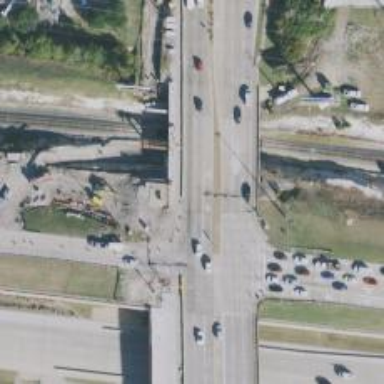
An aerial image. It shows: Primary highway crossing over bridge.